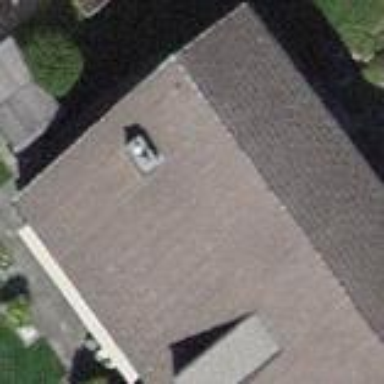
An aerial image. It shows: Building with gabled roof.